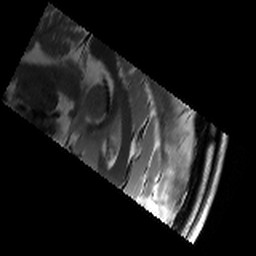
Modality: T2w
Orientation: sagittal
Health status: healthy
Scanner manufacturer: siemens
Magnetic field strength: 3 T
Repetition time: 8.02 s
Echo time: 0.08 s